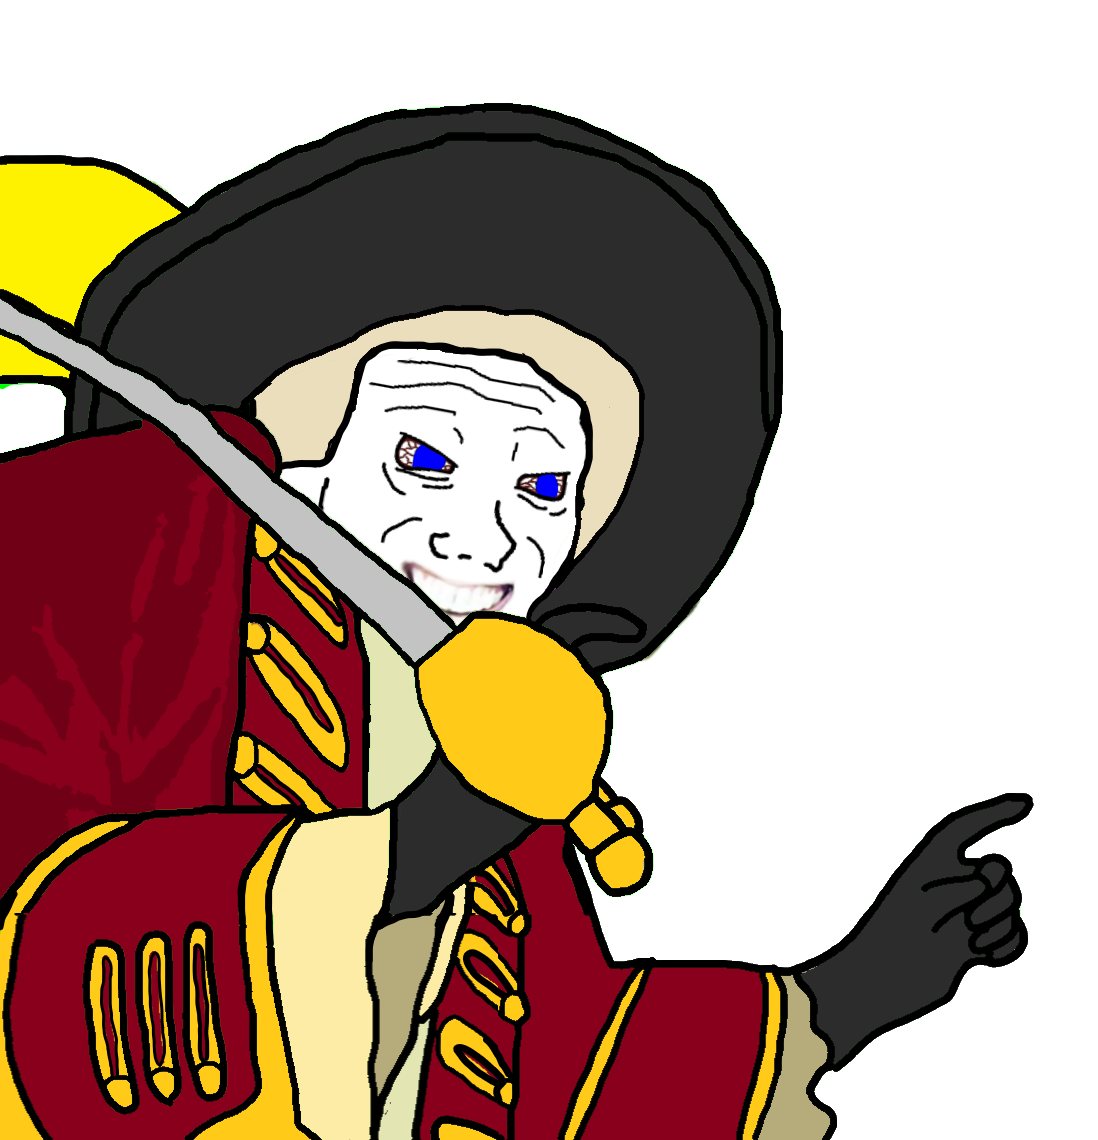
Label: 5_Coomer